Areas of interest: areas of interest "Hotel"
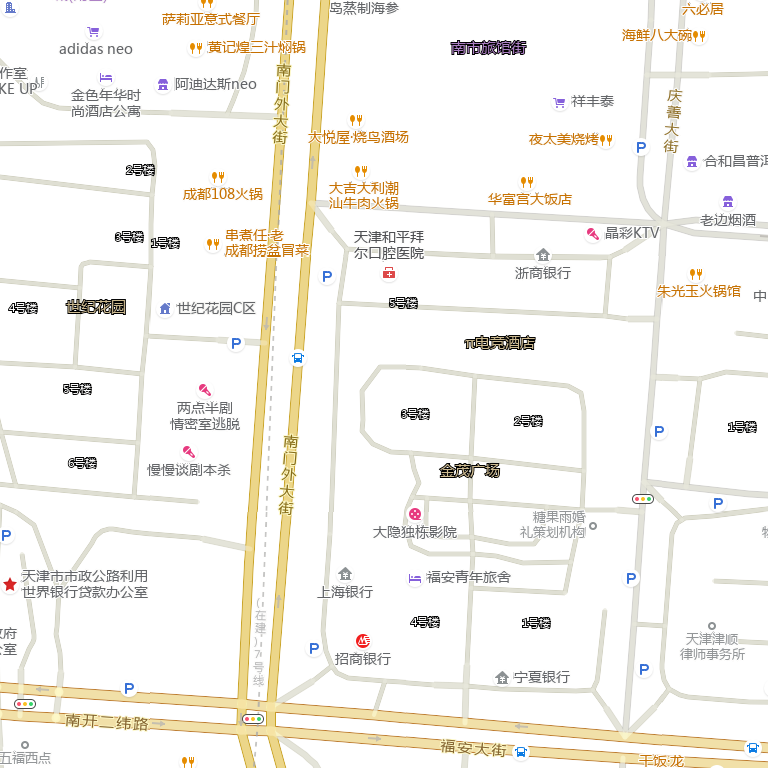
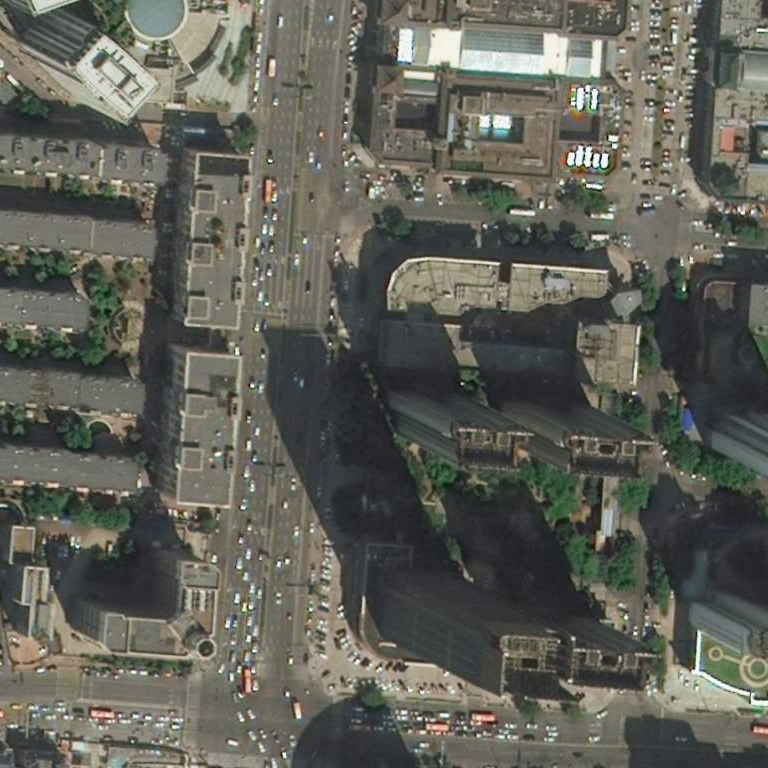